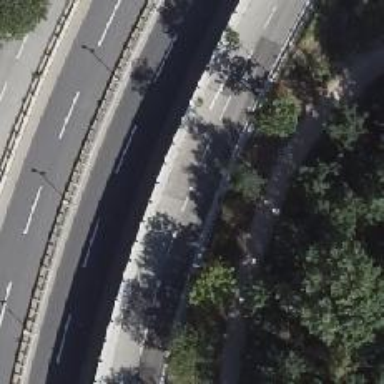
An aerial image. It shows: Asphalt motorway link.